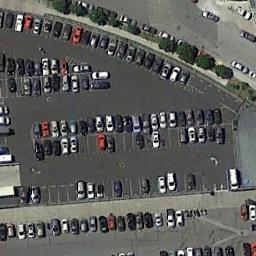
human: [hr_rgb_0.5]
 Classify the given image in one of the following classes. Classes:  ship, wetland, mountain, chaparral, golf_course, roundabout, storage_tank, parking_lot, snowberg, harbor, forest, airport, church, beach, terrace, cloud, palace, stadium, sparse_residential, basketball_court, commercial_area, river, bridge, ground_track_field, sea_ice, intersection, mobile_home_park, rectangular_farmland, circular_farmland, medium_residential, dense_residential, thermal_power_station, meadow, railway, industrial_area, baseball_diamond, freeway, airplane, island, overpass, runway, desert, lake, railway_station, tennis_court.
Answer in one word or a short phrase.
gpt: parking_lot